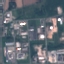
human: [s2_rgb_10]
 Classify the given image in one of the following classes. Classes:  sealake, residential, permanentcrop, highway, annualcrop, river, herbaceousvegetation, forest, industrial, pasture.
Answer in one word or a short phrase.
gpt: Industrial